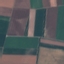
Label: AnnualCrop